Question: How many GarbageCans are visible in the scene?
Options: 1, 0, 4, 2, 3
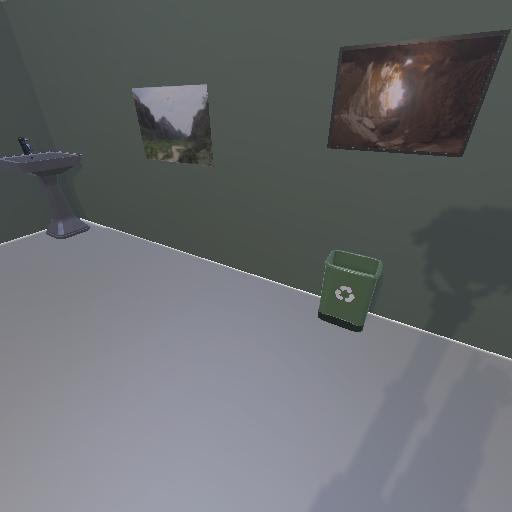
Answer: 1